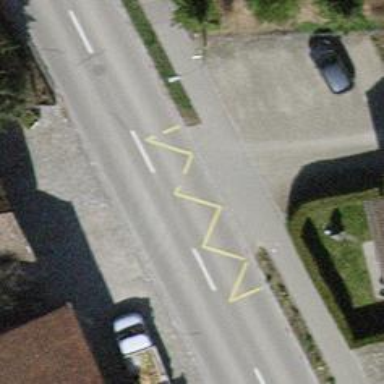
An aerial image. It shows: Public transport stop position.